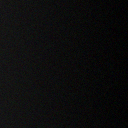
Screen state: off